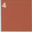
Piece: xx